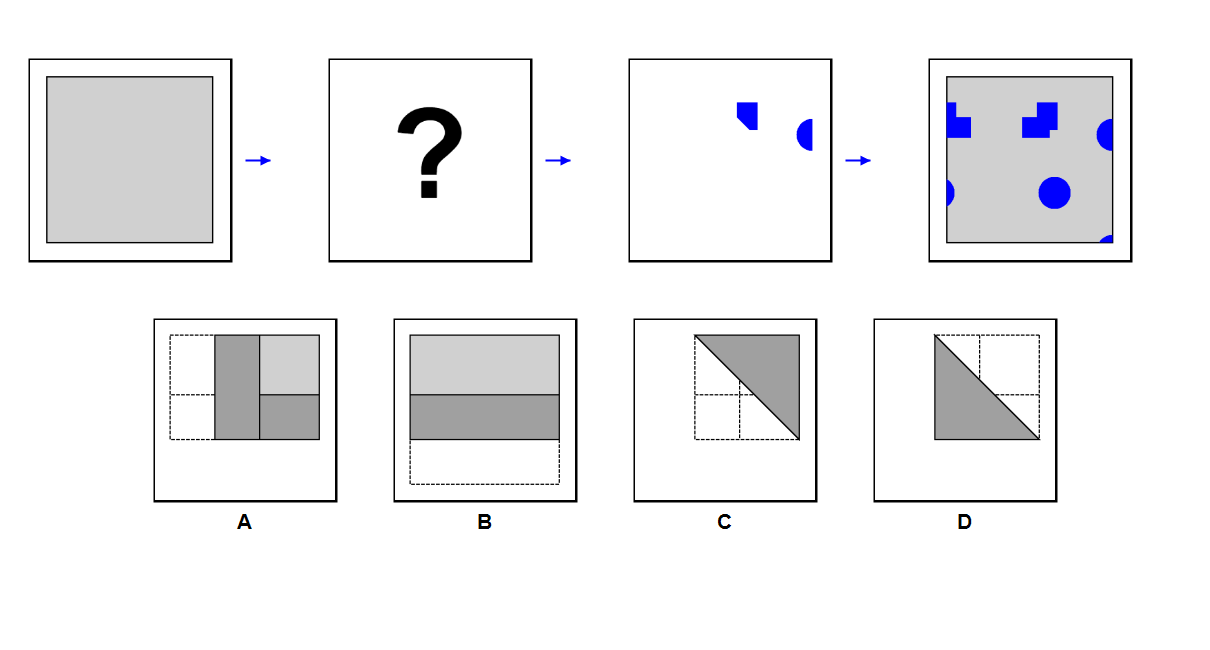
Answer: D